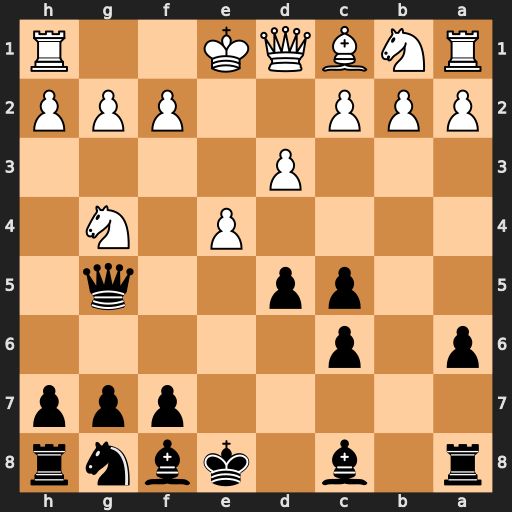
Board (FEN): r1b1kbnr/5ppp/p1p5/2pp2q1/4P1N1/3P4/PPP2PPP/RNBQK2R
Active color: b
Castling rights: KQkq
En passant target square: -
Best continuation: Qxg4 Qxg4 Bxg4